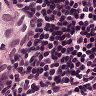
Metastatic tissue present: yes